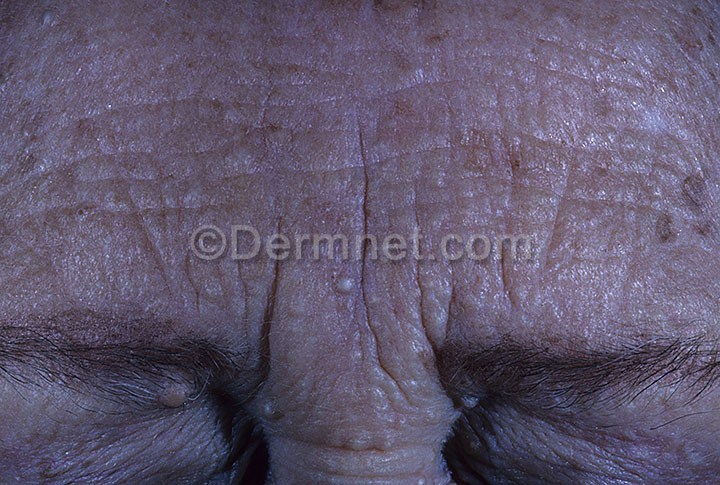
Disease: Light Diseases and Disorders of Pigmentation